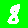
Digit: 8